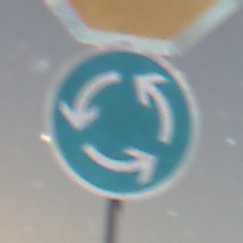
Verkehrszeichen: Kreisverkehr
Zusatzzeichen oben: Stop
Umgebung: Outdoor, Nature
Tageszeit: Night
Wetter: Clear
Licht: Natural
Jahreszeit: NotSpecified
Kontrast: HighContrast